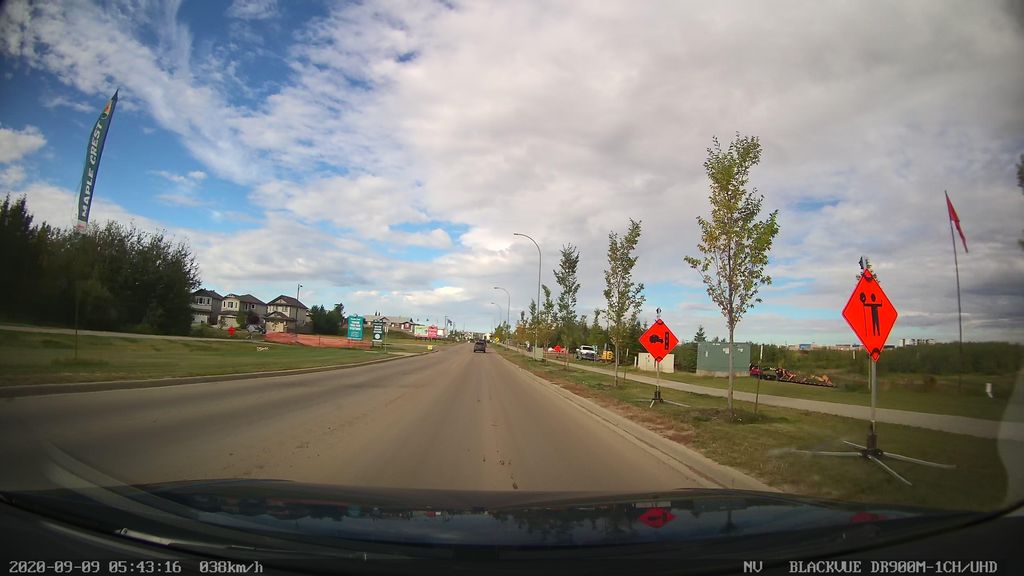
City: edmonton